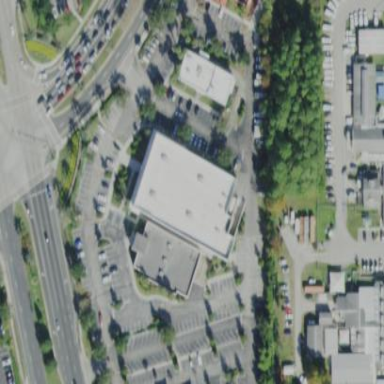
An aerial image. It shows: Building.